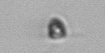
Label: Pyramimonas